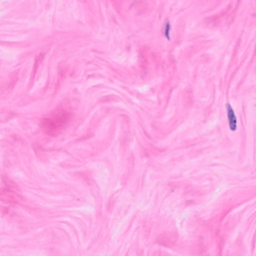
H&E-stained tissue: Breast